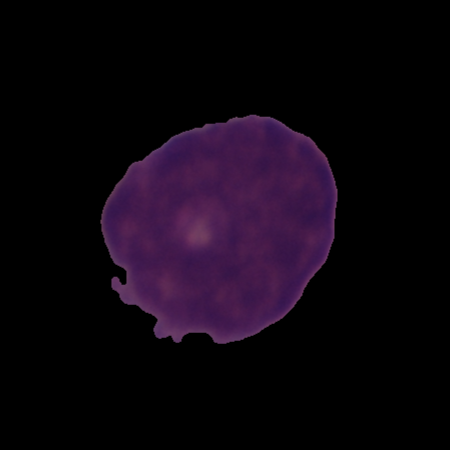
Label: cancer